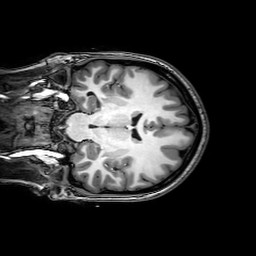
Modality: T1w
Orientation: coronal
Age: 24
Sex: female
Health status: healthy
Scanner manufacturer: philips
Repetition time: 0.008135 s
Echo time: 0.00373 s